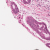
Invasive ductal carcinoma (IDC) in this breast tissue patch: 0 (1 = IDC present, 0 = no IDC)